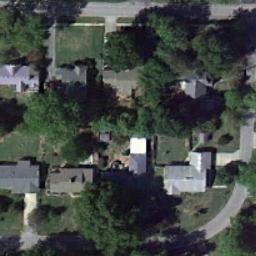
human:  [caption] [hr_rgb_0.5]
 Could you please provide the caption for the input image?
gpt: The houses in the mid-sized residential area are all blue .

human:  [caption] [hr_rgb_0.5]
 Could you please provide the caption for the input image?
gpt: Many trees and buildings are in medium residential area .

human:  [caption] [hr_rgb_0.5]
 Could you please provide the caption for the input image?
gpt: There are some green trees and gray buildings on the medium residential area .

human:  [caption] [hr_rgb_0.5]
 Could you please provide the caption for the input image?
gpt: The medium residential is on the grass next to some trees and road .

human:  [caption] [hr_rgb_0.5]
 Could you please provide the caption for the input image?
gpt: The medium residential area is well green and has some houses .